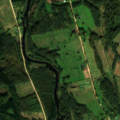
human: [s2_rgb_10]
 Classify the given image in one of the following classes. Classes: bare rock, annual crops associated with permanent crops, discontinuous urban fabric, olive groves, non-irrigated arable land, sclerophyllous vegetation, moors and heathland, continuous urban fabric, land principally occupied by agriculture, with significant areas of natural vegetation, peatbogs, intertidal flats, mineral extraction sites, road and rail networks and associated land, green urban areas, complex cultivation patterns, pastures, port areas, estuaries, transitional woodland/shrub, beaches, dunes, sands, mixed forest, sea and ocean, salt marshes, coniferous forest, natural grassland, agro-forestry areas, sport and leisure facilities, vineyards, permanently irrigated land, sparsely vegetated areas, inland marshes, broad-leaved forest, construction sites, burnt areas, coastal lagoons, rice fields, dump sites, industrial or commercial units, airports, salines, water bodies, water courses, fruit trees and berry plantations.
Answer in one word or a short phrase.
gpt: non-irrigated arable land, land principally occupied by agriculture, with significant areas of natural vegetation, broad-leaved forest, coniferous forest, mixed forest, transitional woodland/shrub